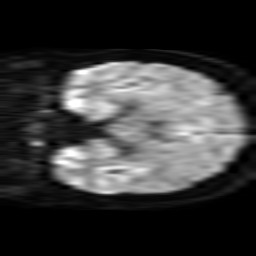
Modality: TRACE
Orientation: coronal
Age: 52
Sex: female
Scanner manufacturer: philips
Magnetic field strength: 3 T
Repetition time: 4.0 s
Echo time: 0.06104 s